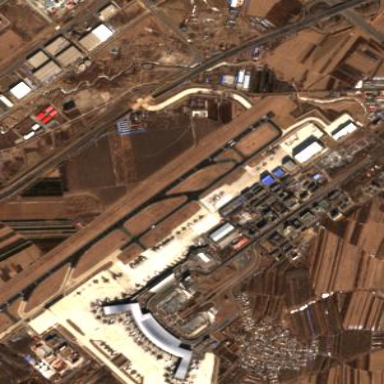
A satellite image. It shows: Apron at the airport.